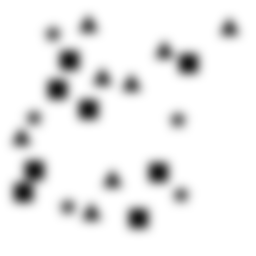
Squares: 8
Triangles: 8
Stars: 5
Total shapes: 21